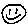
Label: smiley face